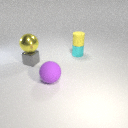
large yellow metal sphere above small gray metal cube